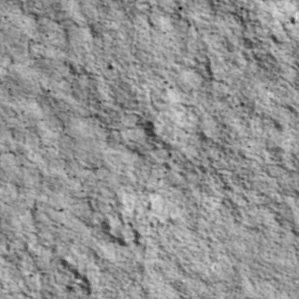
Label: non_frost